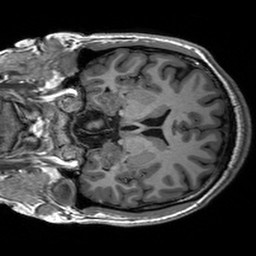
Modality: T1w
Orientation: coronal
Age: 24
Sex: female
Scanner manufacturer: siemens
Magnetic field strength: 3 T
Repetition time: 2.53 s
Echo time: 0.00227 s